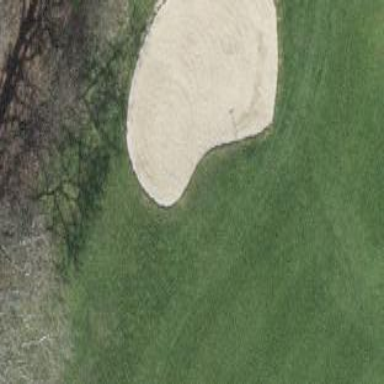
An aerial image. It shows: Sand bunker on golf course.